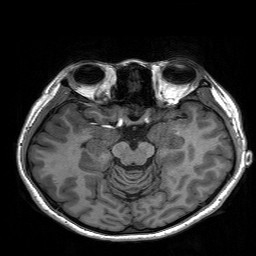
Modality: T1w
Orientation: coronal
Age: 18
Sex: female
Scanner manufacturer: siemens
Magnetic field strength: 3 T
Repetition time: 2.3 s
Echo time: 0.00197 s